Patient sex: M
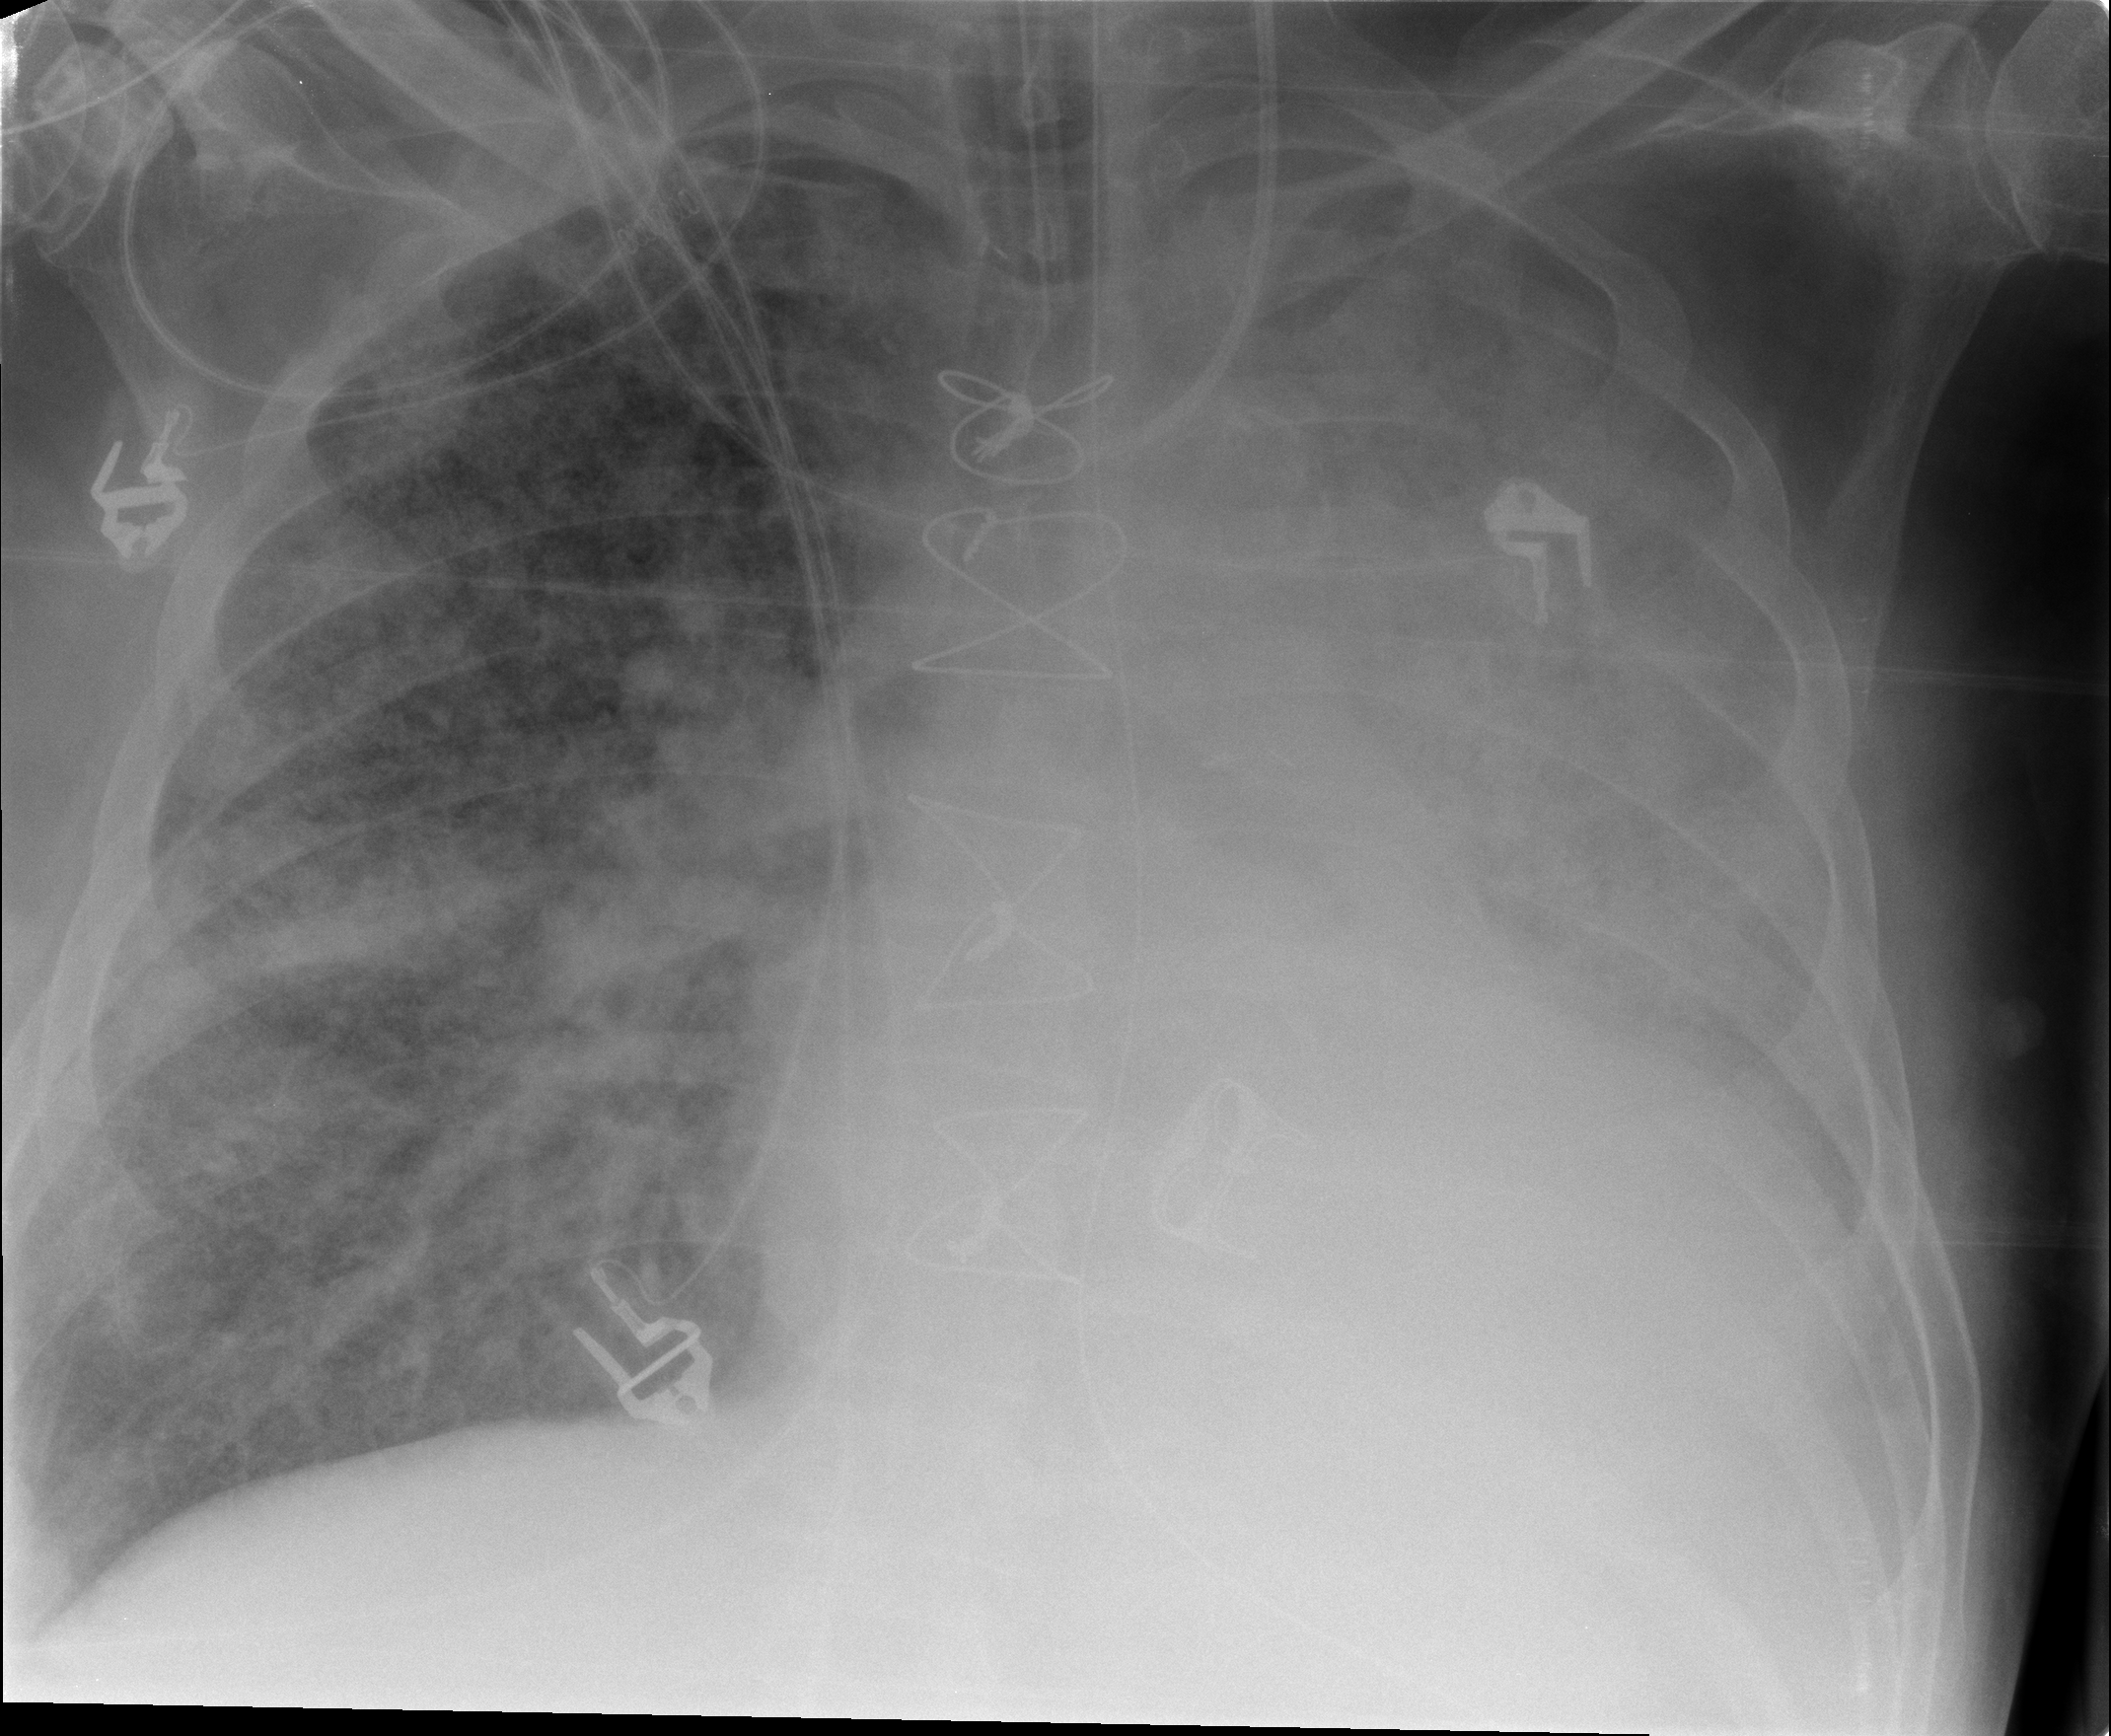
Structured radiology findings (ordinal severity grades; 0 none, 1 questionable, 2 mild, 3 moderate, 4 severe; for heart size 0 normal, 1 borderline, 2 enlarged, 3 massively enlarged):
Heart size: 2
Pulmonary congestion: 2
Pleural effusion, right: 1
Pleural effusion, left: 0
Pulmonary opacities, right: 3
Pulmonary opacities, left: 3
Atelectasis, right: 0
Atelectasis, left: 4